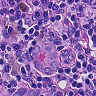
Metastatic tissue present: yes